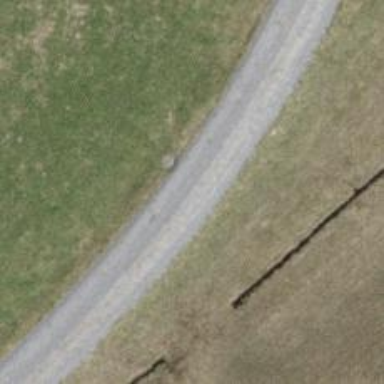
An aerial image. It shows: Service road with compacted surface.